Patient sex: M
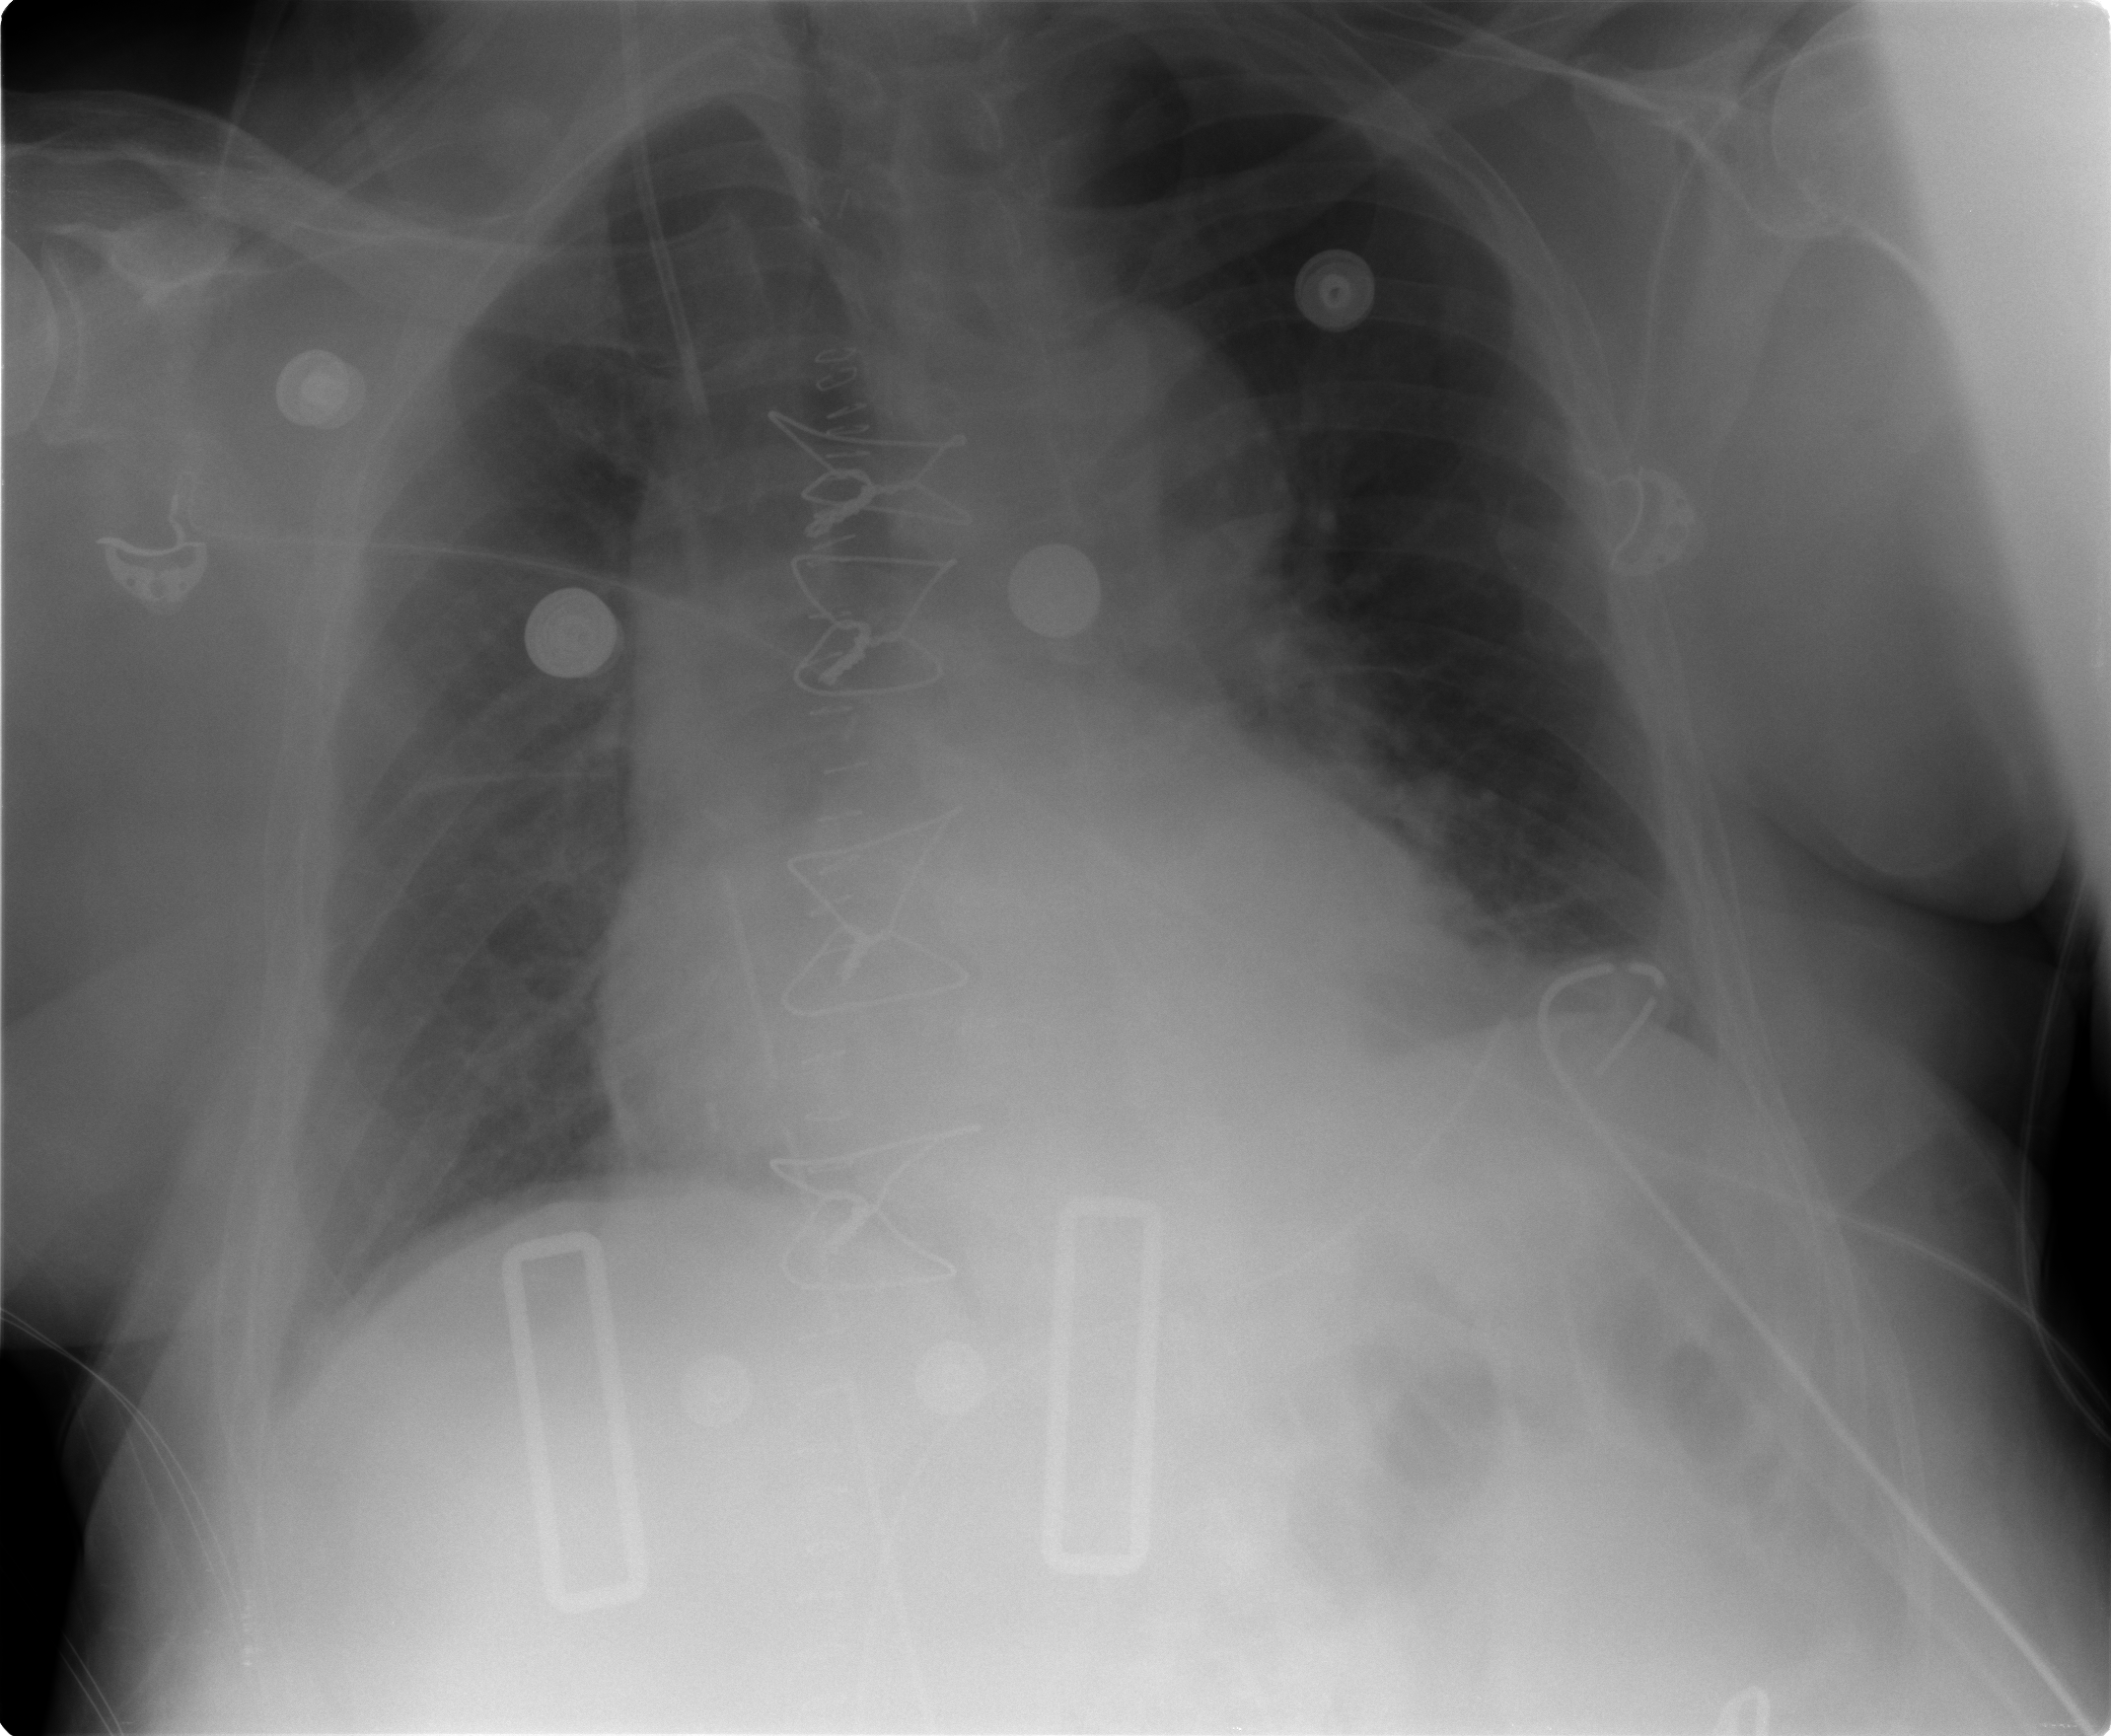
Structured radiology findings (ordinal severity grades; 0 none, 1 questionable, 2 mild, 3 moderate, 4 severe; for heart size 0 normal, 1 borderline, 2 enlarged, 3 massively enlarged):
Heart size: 2
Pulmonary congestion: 1
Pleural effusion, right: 0
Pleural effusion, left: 1
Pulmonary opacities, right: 1
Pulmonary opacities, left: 1
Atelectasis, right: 1
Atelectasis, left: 1